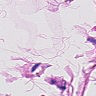
Metastatic tissue present: no